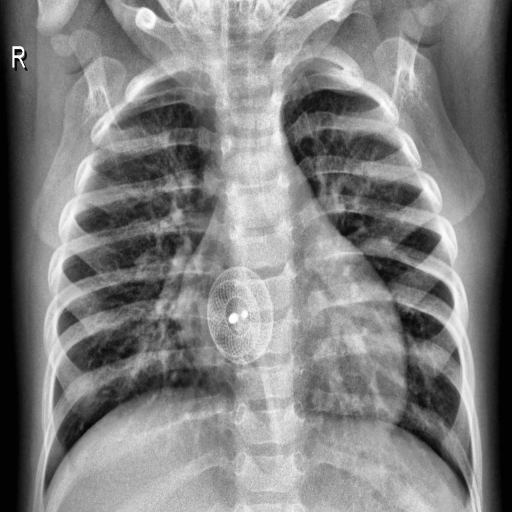
Finding: PNEUMONIA